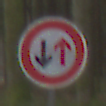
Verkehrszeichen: VorrangDesGegenverkehrs
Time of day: Midday
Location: Outdoor (Nature)
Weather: Overcast
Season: NotSpecified
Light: Natural